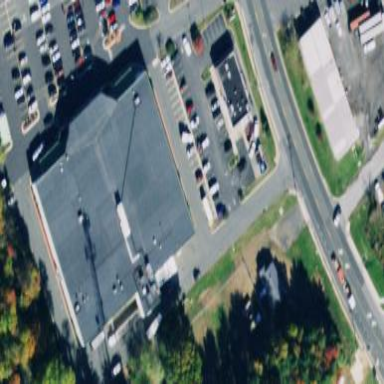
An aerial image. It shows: Supermarket building.